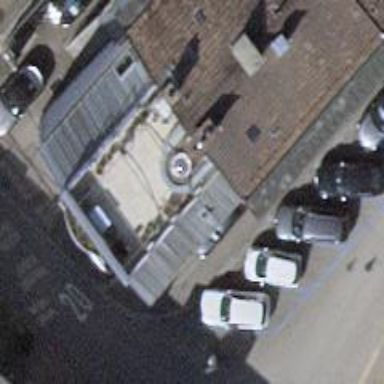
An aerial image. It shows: Shop that sells cars.